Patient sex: M
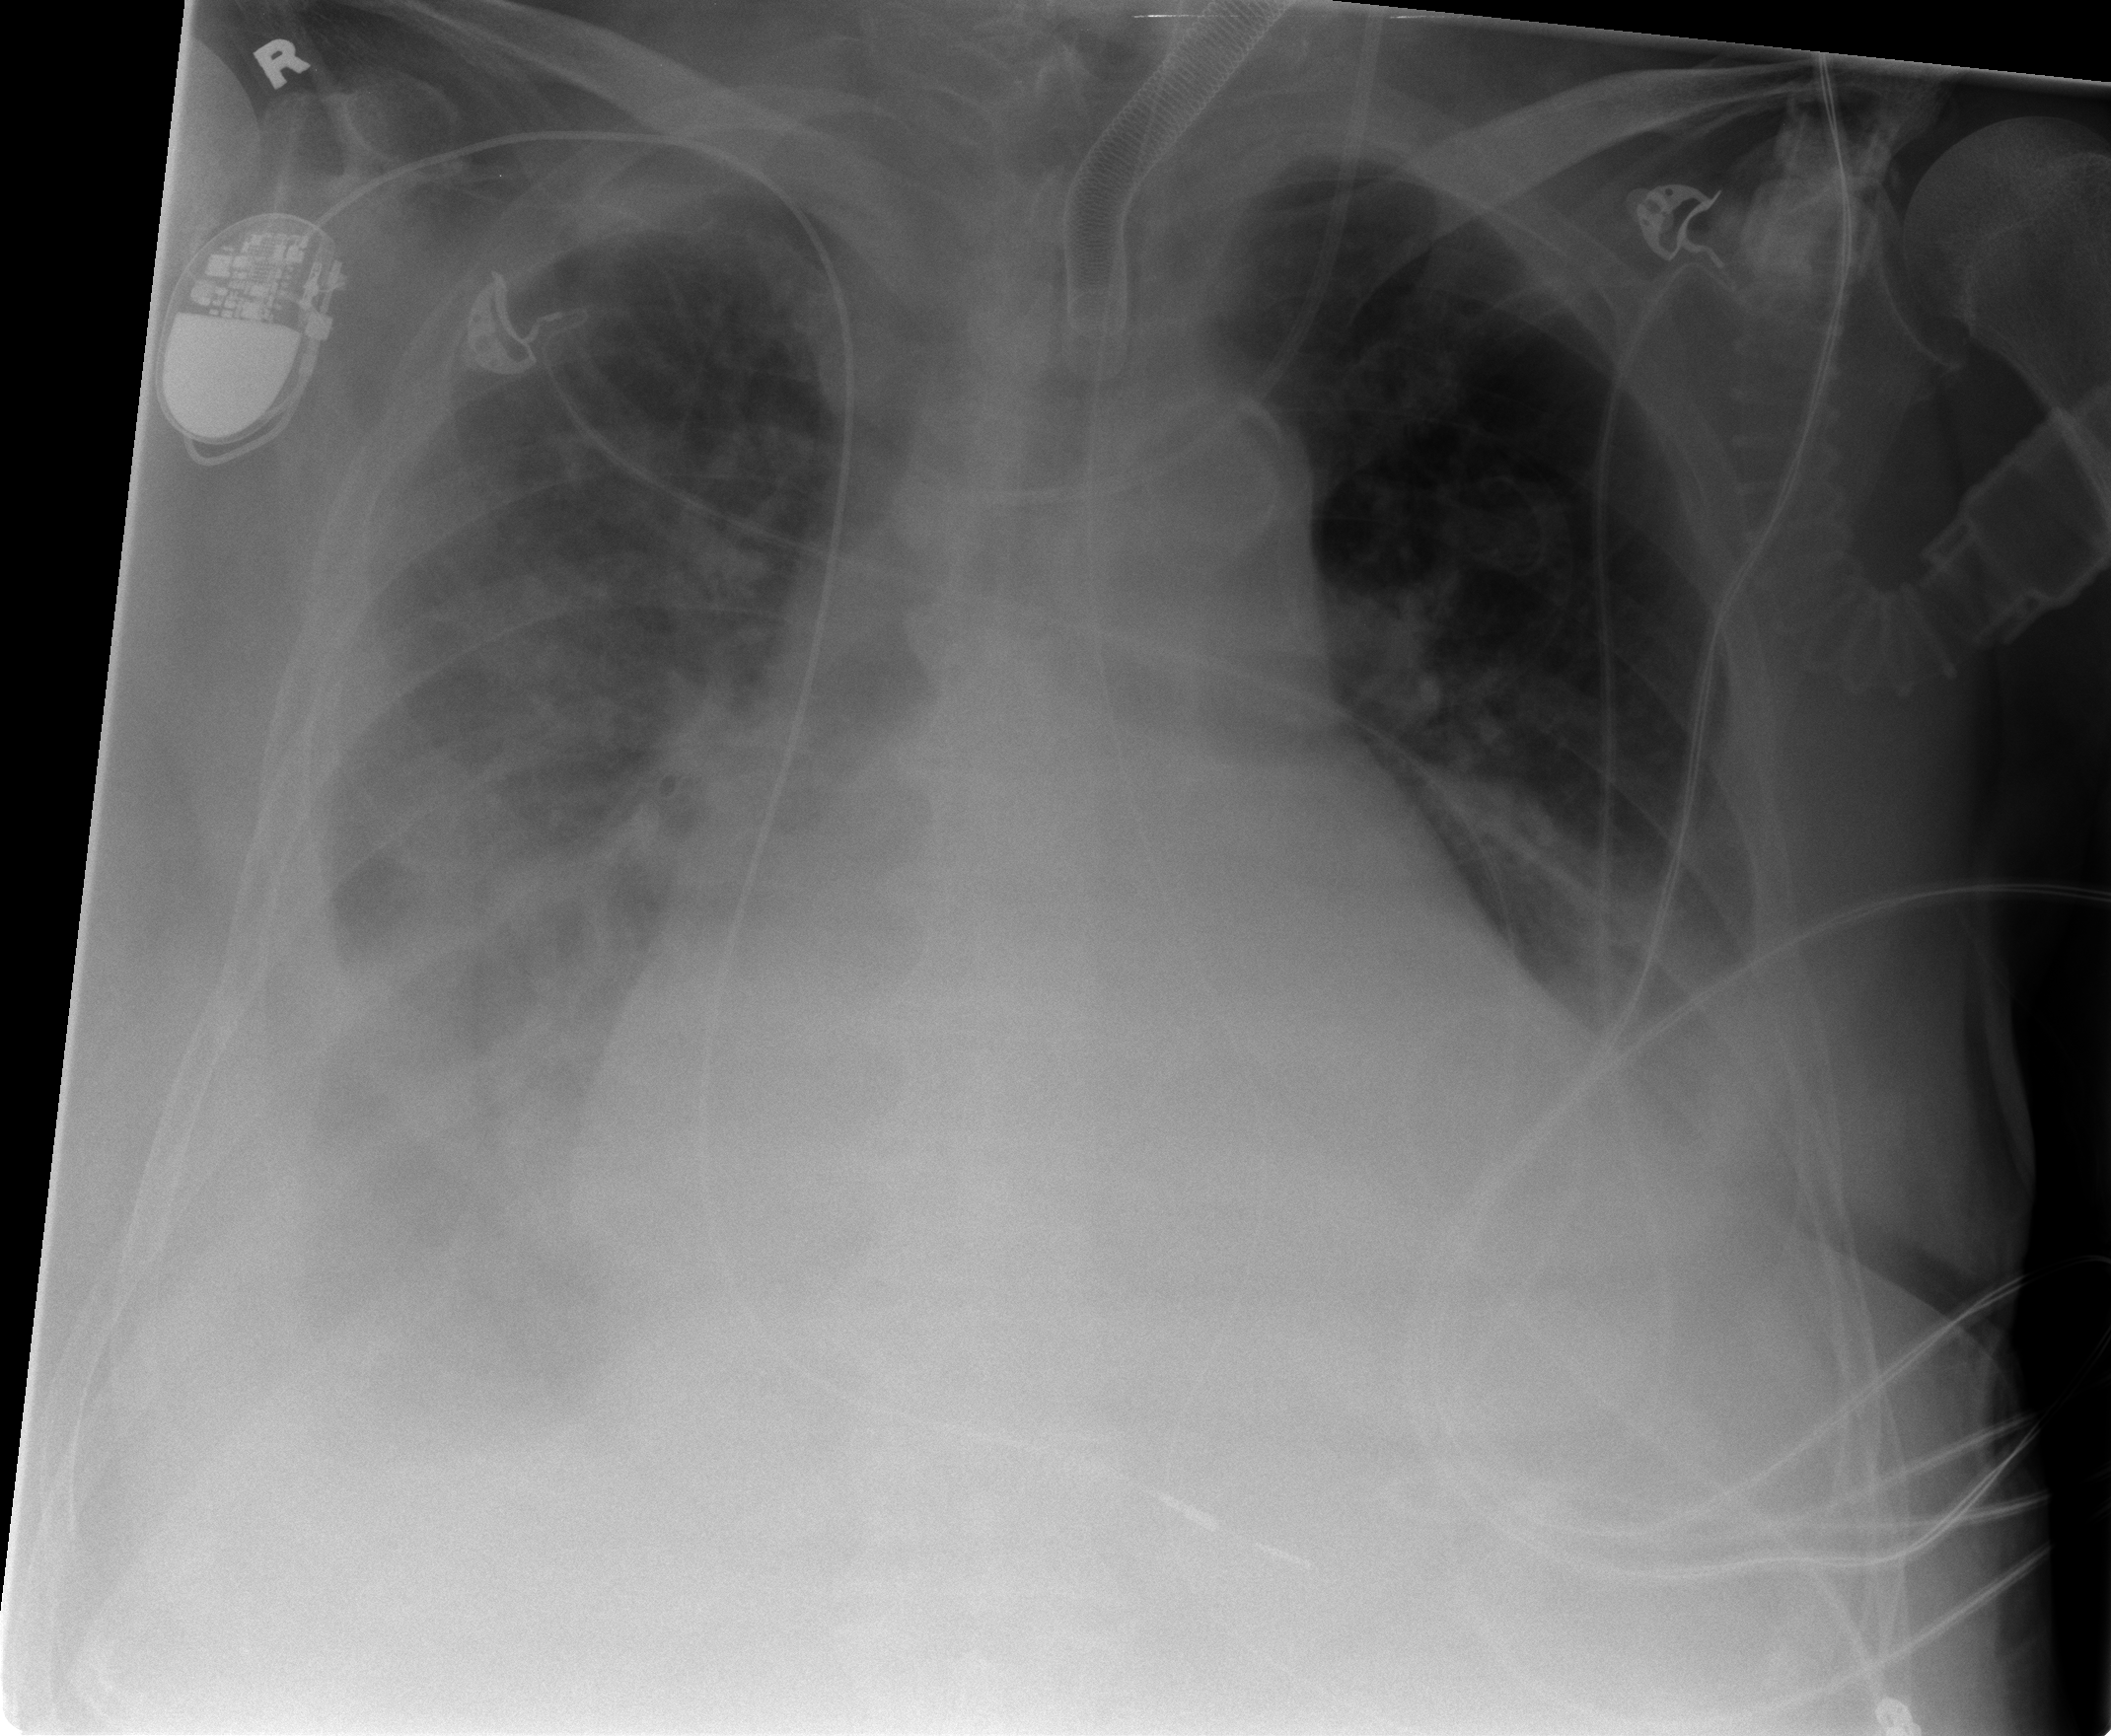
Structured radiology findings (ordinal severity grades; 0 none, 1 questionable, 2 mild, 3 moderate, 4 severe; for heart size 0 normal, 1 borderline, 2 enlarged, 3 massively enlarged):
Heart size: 2
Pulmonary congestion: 0
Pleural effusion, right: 3
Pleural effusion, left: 3
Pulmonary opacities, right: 0
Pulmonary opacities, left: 0
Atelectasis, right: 3
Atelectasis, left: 2